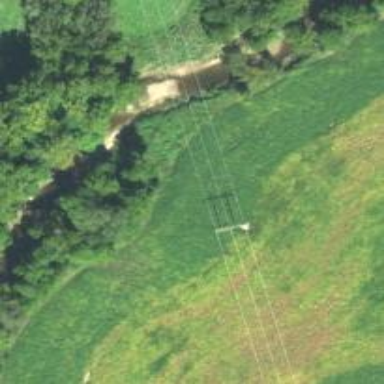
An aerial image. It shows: H-frame designed tower for power lines.